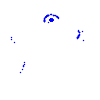
Particle: proton